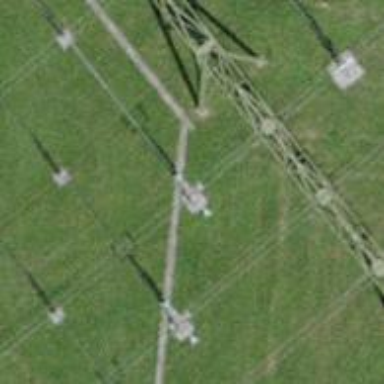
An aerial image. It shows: Busbar power line.